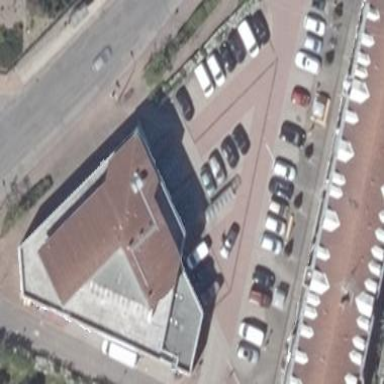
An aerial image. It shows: Office building.